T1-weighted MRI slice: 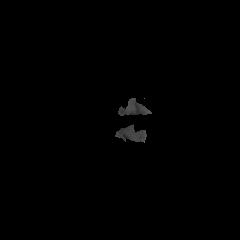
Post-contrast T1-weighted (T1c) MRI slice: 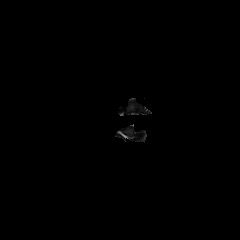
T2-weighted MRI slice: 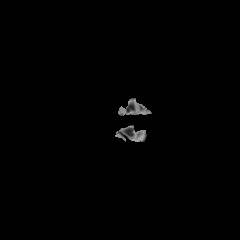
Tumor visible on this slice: no